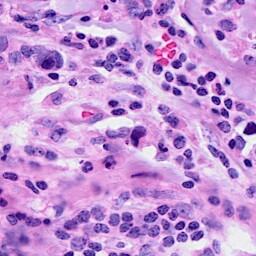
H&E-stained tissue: Breast